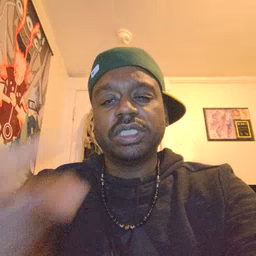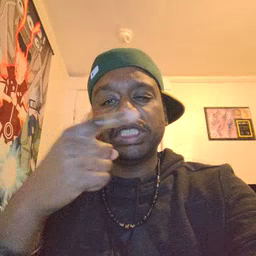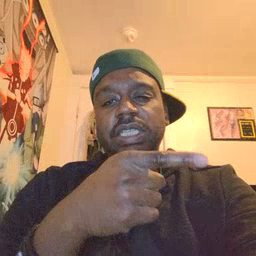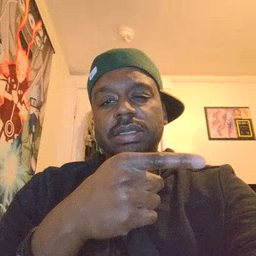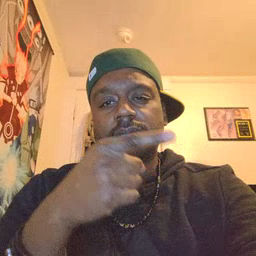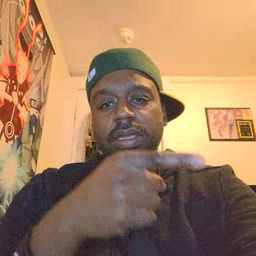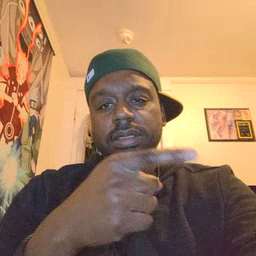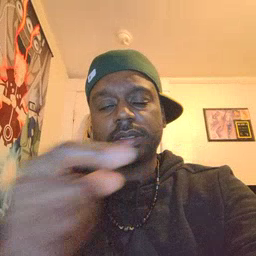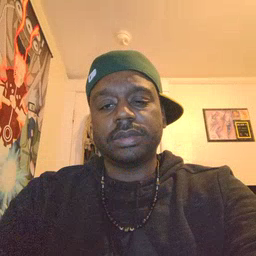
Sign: hesheit